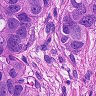
Metastatic tissue present: yes